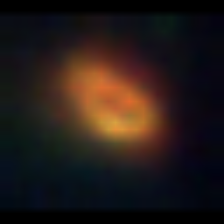
Taxon: NanoPlankton
Group: Other